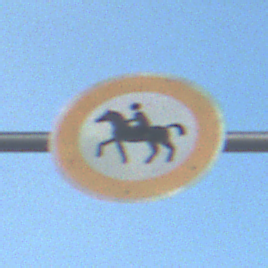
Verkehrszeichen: VerbotReiter
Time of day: SunriseSunset
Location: Outdoor (Beach)
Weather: PartlyCloudy
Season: NotSpecified
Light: Natural